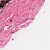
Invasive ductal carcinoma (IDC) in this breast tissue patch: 0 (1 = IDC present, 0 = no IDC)